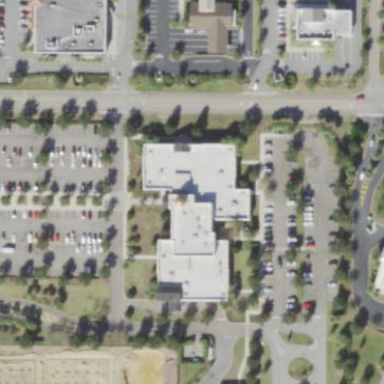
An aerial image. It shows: Building.